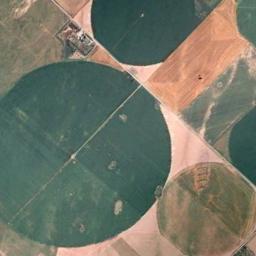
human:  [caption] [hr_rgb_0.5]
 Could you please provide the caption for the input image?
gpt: Round fields are not the same color .

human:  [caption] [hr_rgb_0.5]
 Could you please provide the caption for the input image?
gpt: Three circular green fields of different sizes .

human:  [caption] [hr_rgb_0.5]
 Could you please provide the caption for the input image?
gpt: Some green circle farmland are in the bare land .

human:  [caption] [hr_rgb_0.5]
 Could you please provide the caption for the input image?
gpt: Several green circular farmlands with different radii are on the ground .

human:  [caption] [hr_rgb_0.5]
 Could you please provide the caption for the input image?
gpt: There are several cultivated circular farmlands of different sizes .